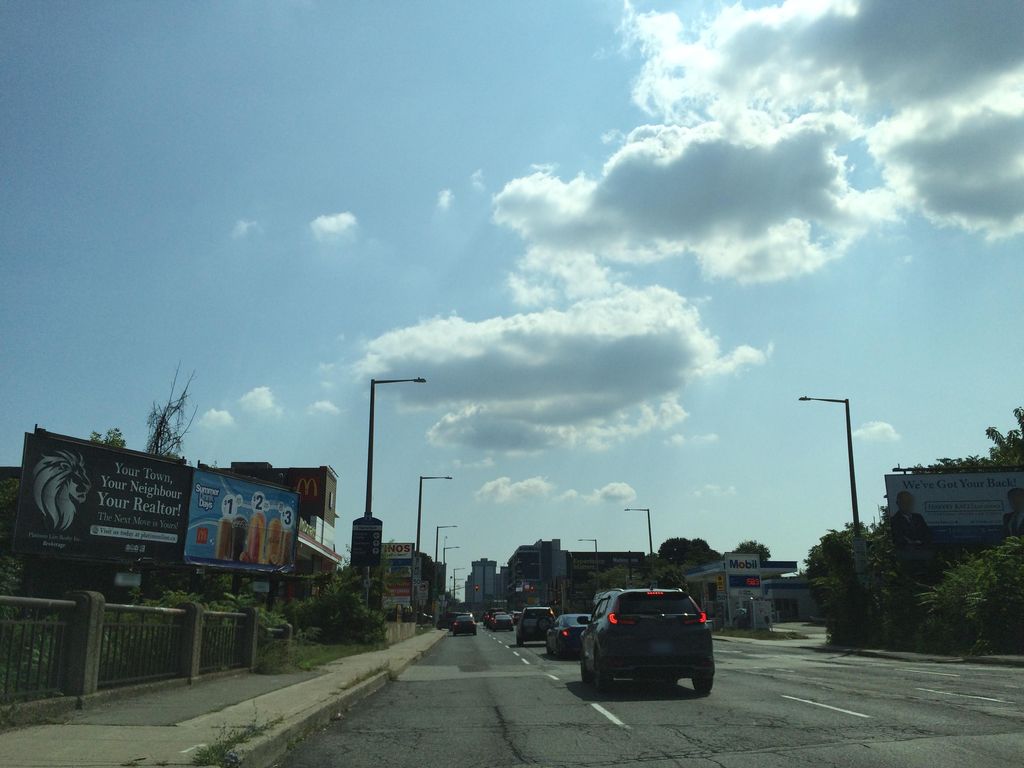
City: hamilton